Question: I am trying to the get the x and y coordinates inside a transformed sprite. I have a simple 200x200 sprite which rotates in the middle of the screen - with an origin of (0,0) to keep things simple.

I have written a piece of code that can transform the mouse coordinates but only with a specified x OR y value.
'''
int ox = (int)(MousePos.X - Position.X);
int oy = (int)(MousePos.Y - Position.Y);
Relative.X = (float)((ox - (Math.Sin(Rotation) * Y /* problem here */)) / Math.Cos(Rotation));
Relative.Y = (float)((oy + (Math.Sin(Rotation) * X /* problem here */)) / Math.Cos(Rotation));
'''
How can I achieve this? Or how can I fix my equation?
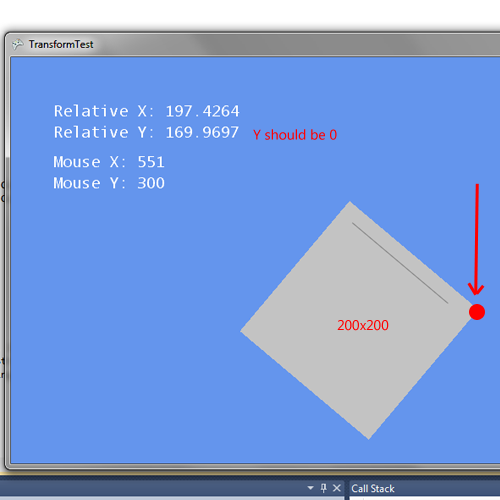
Answer: The most general way is to express the transformation as a matrix. This way, you can add any other transformation later, if you find you need it.
For the given transformation, the matrix is:
'''
var mat = Matrix.CreateRotationZ(Rotation) * Matrix.CreateTranslation(Position);
'''
This matrix can be interpreted as the system transformation from sprite space to world space. You want the inverse transformation - the system transformation from world space to sprite space.
'''
var inv = Matrix.Invert(mat);
'''
You can transform the mouse coordinates with this matrix:
'''
var mouseInSpriteSpace = Vector2.Transform(MousePos, inv);
'''
And you get the mouse position in the sprite's local system.
You can check if you have the correct matrix 'mat' by using the overload of 'Spritebatch.Begin()' that takes a matrix. If you pass the matrix, draw the sprite at (0, 0) with no rotation.